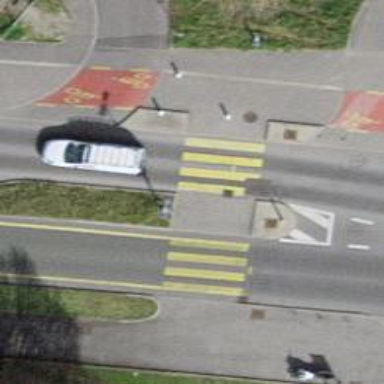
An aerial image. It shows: Zebra crossing for pedestrians.